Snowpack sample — Rabbit Ears Pass, Jackson County, Colorado, USA (12/17/25, 1:08 PM MST)
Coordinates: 40.387, -106.625
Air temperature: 34 °F
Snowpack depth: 46 cm
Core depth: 20 cm
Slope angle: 6°, slope face: 165°
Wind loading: medium
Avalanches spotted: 0
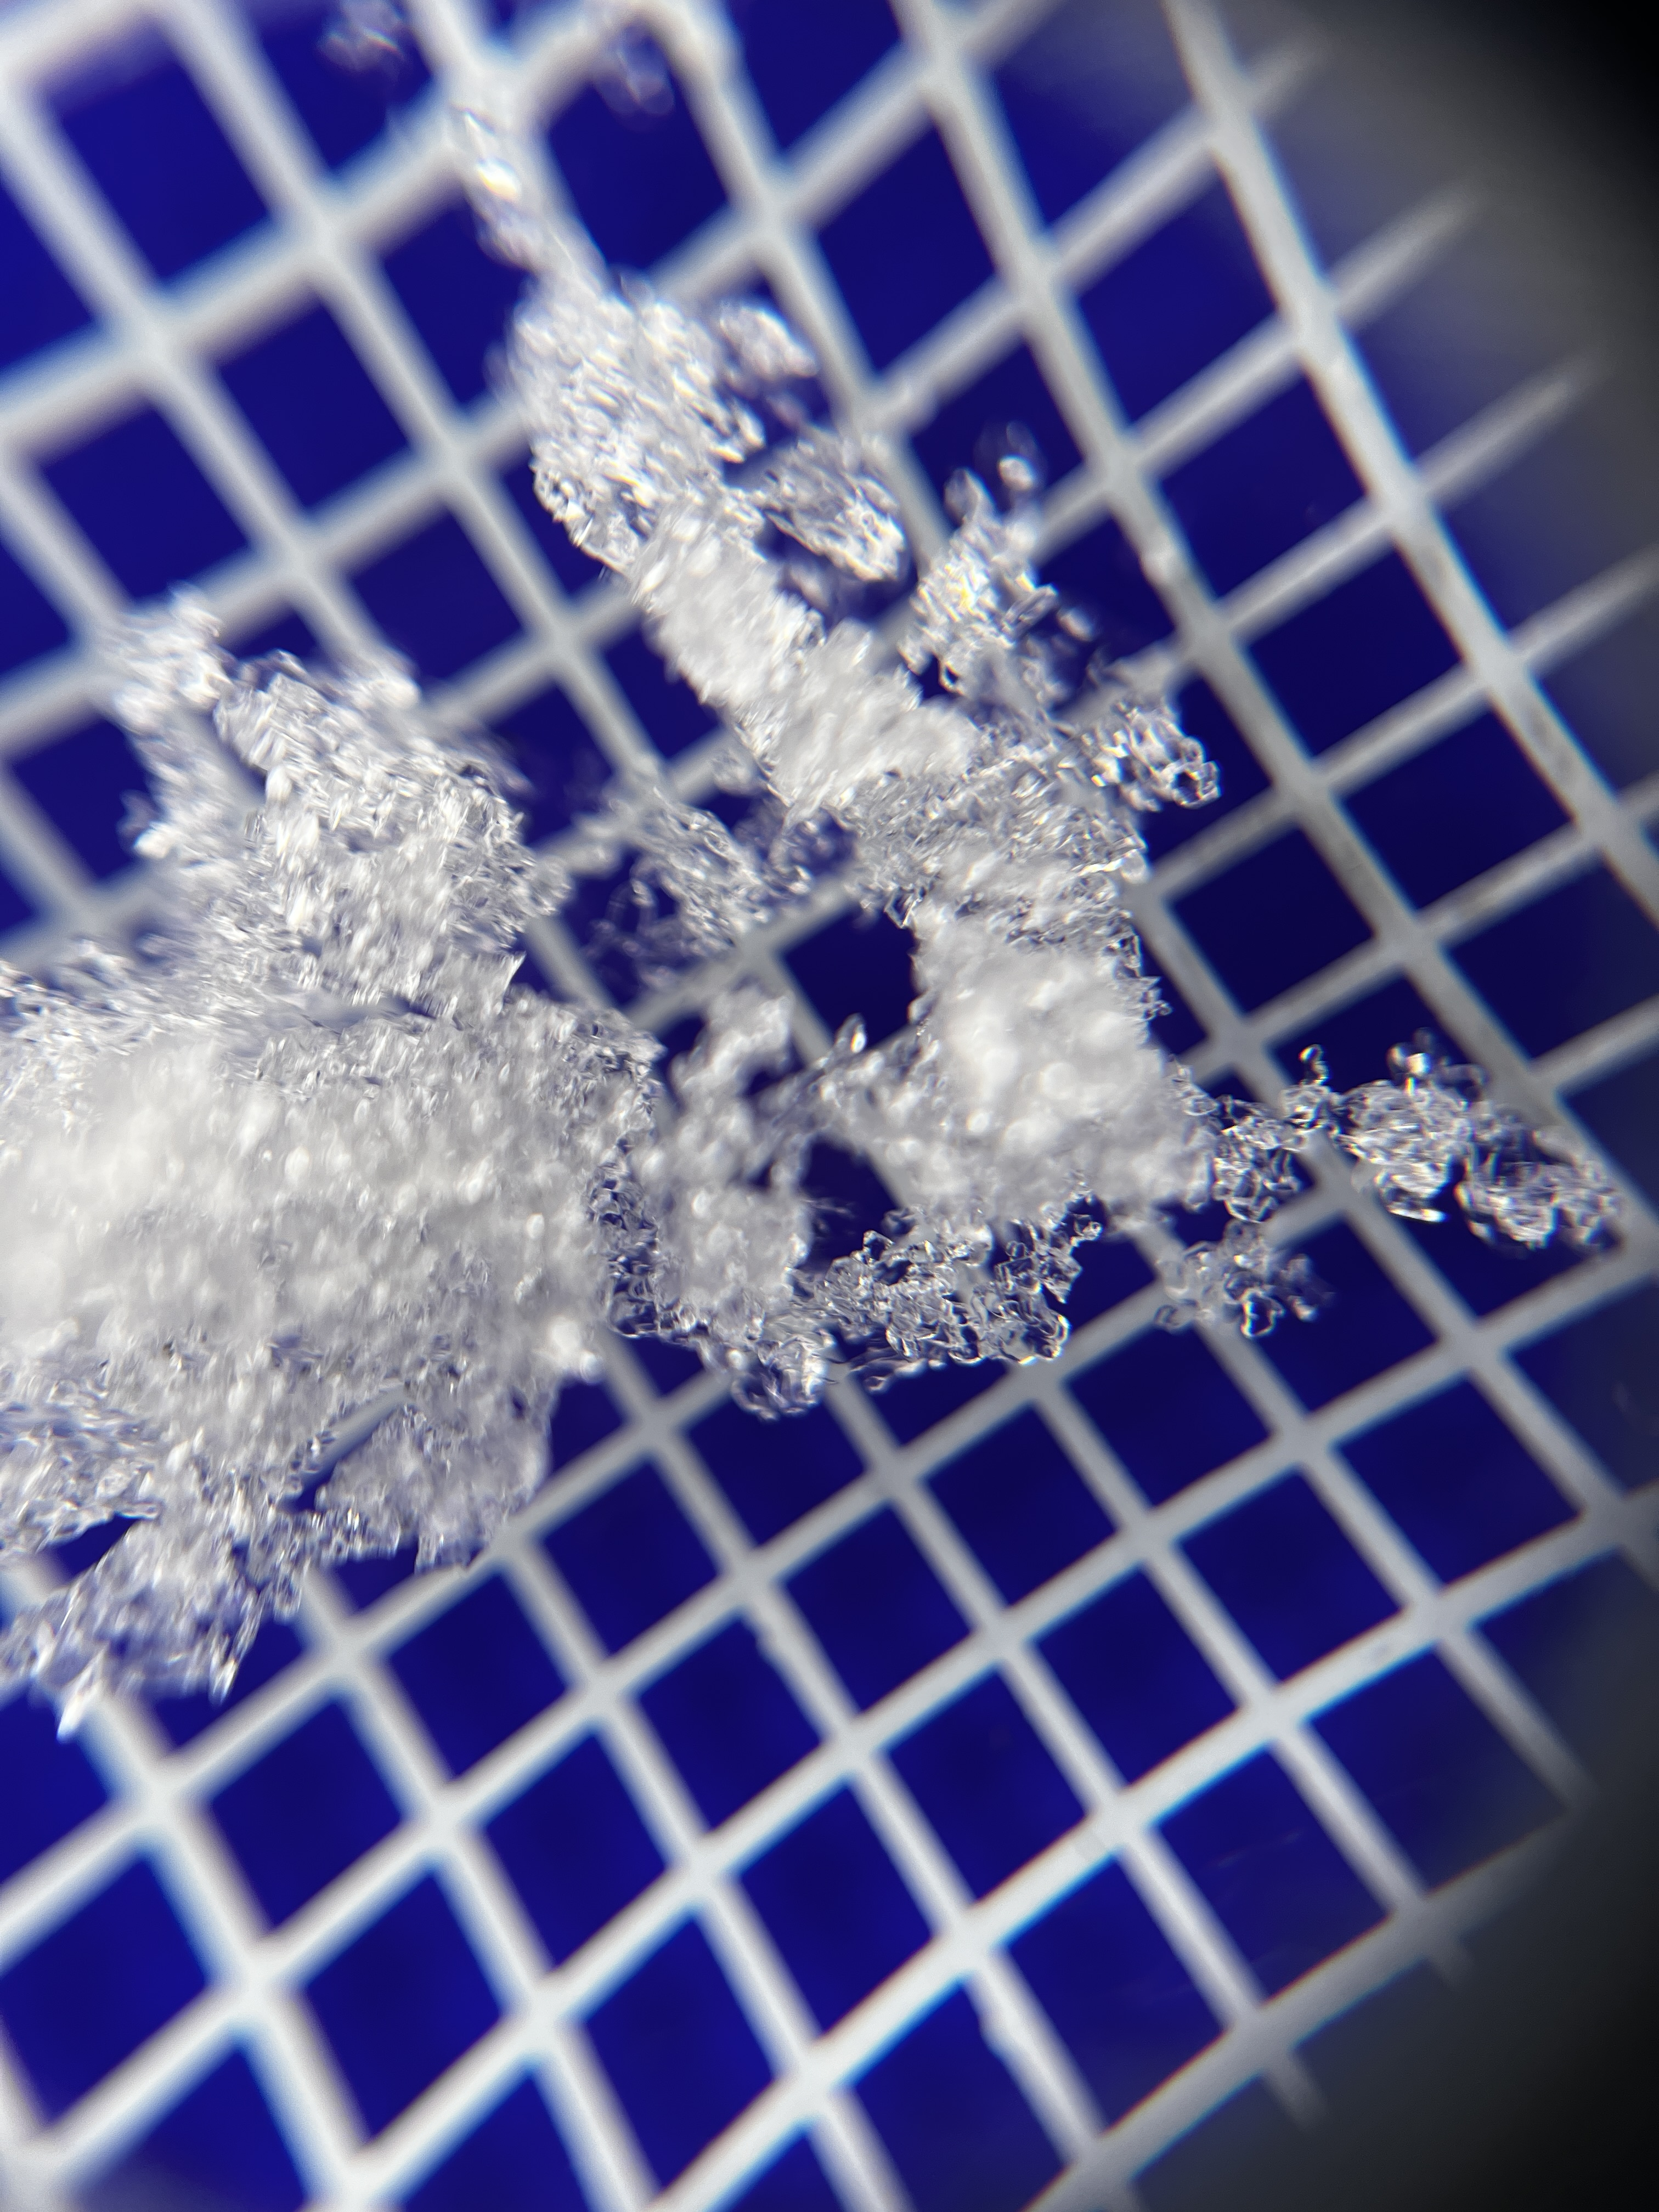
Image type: magnified_profile
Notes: No avalanches spotted nearby, although collected in a meadowy area with minimal risk on this face of the pass.